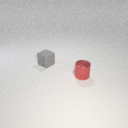
small red metal cylinder in front of small gray rubber cube